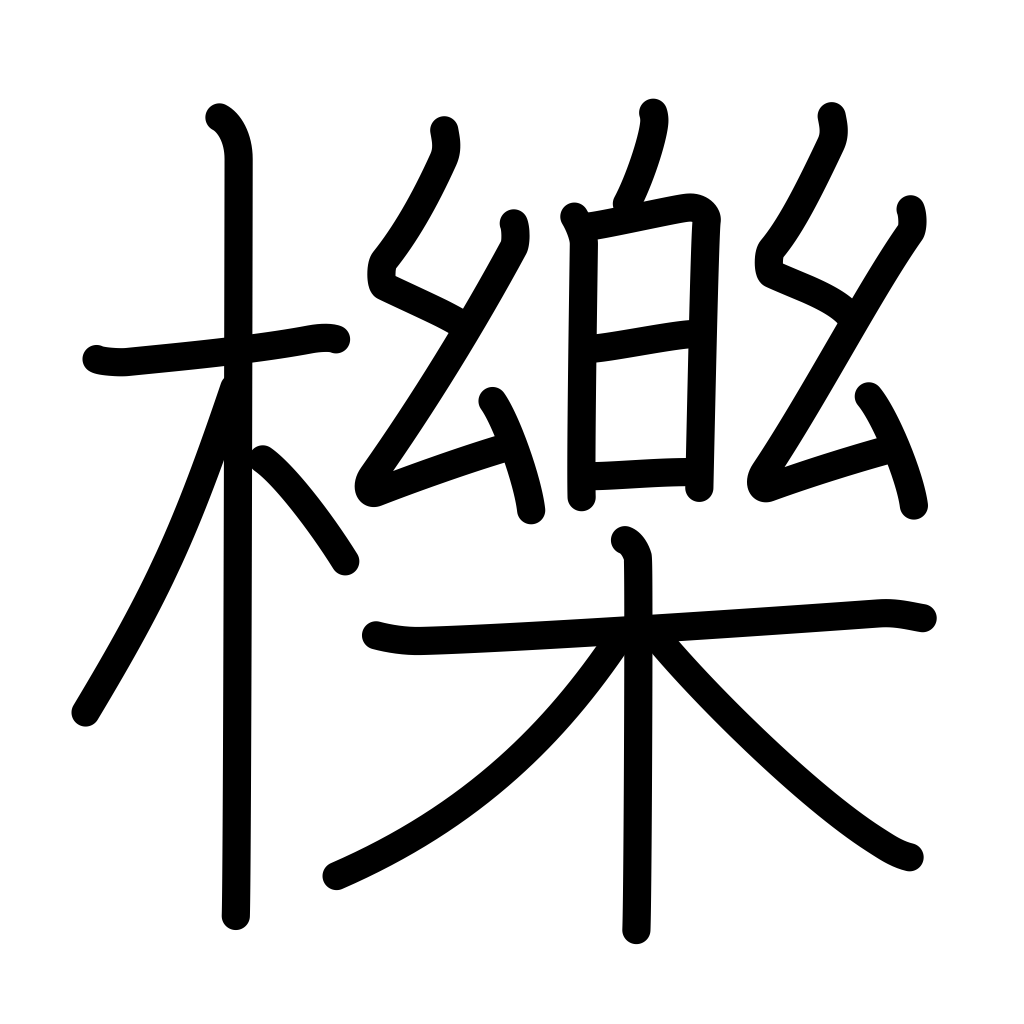
Meaning: oak for charcoal